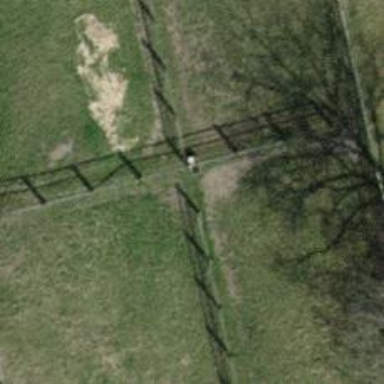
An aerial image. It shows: Fence.